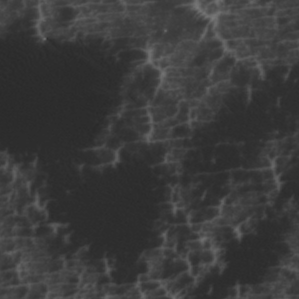
Label: non_frost